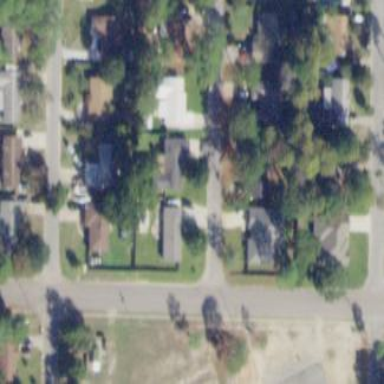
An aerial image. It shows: This residential area consists of single-family homes.